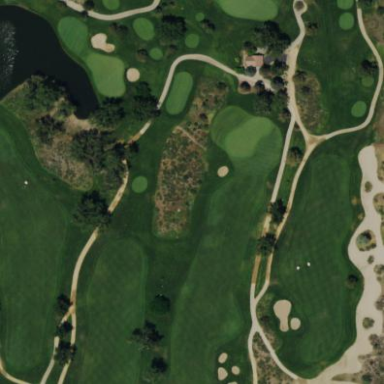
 specifically fairway. This recreational ground features neatly mown grass."